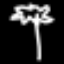
Label: palm tree